Question: I am using jquery.spellchecker.js in my .net application to check the spellings typed by the users in the textarea. This plugin connects to <URL>? for doing the spell check. The code was working as expected till yesterday but all of a sudden it stopped working today. I am receiving a 404 error from this site and my code shows the following pop up

Any idea if the URL has been changed? Thanks!
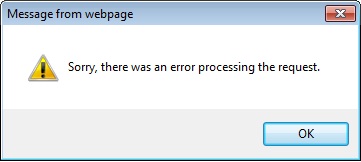
Answer: Service has started working now. Please check.. :)